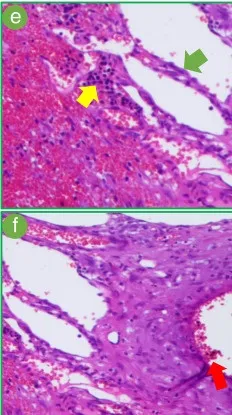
A MRA showed a poor arterial supply (yellow arrow). The artery closest to the lesion is located outside the lesion (red arrow). D; The postoperative CT was negative, no obvious sign of bleeding.
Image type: pathology (h&e)